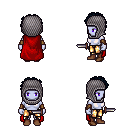
a pixel art fantasy rpg character, female body template, dark elf, purple skin, red cape, gold greaves, raven curly afro hairstyle, chain hood, leather bracers, brown shoes, dagger, four views (front, back, left, right), 2x2 character sprite sheet, small pixel art, hard edges, no anti-aliasing